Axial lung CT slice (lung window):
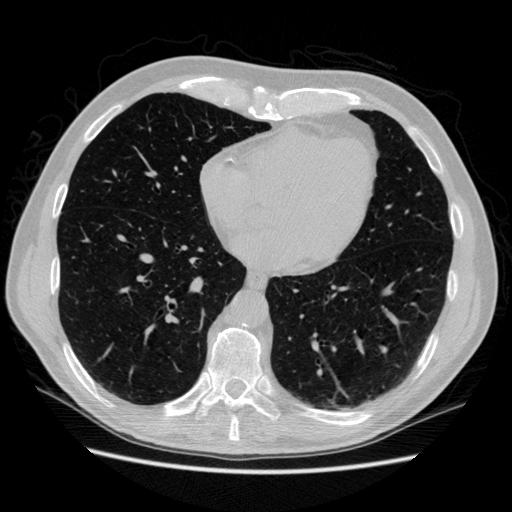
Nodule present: no